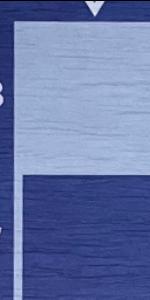
Label: Empty